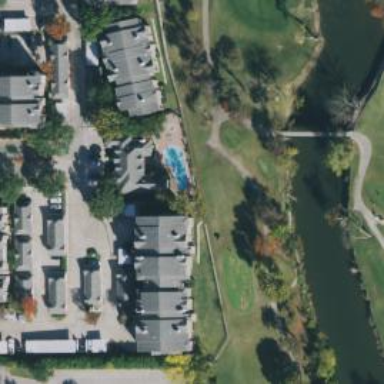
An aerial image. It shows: Path designated for golf carts.